Aerial crown-view tile of a tropical tree (Barro Colorado Island, Panama), acquired 20250317:
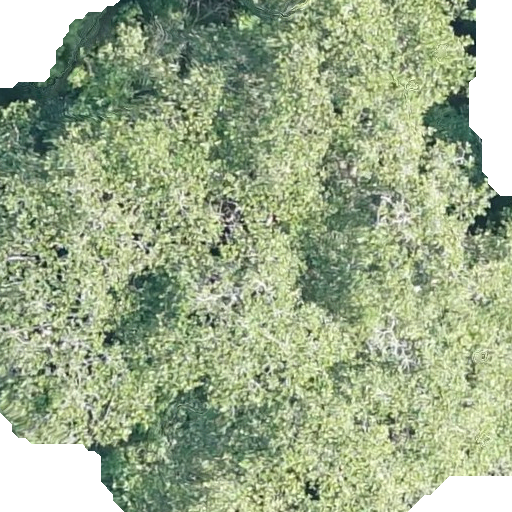
Species: Ficus insipida
GBIF accepted scientific name: Ficus insipida
Crown area: 432.147 m²